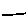
Label: hexagon